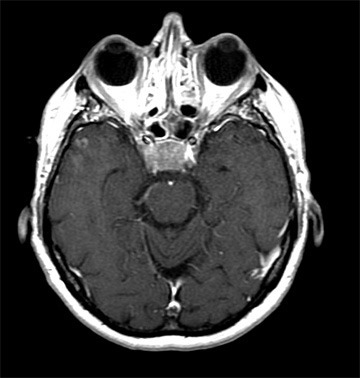
Label: pituitary